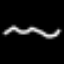
Label: squiggle